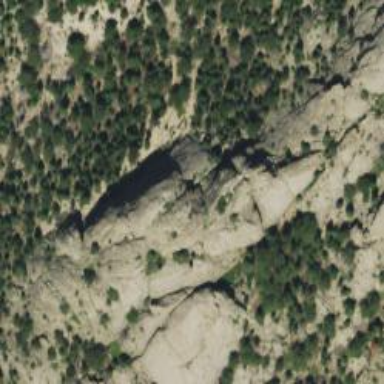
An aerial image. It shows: Climbing crag.